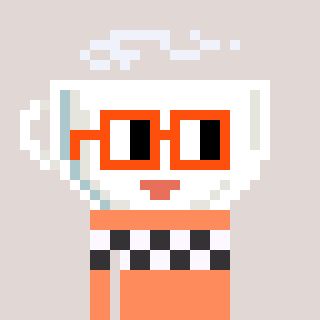
a pixel art character with square orange glasses, a mug-shaped head and a peachy-colored body on a warm background